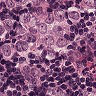
Metastatic tissue present: yes